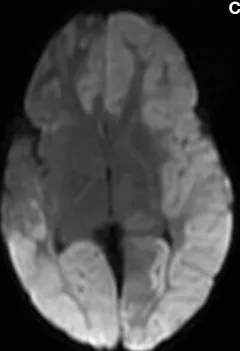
(B,C) Diffusion weighted image of the brain showing extensive areas of increased signal intensity with corresponding low ADC value, suggestive of hypoxic/ischemic brain injury.
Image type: radiology (mri)